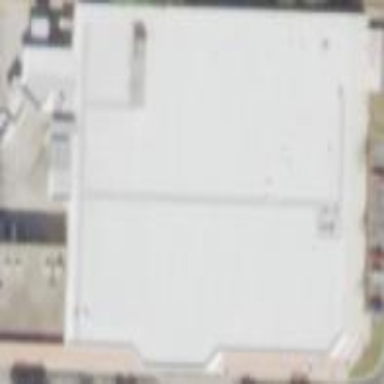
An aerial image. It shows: Supermarket building.